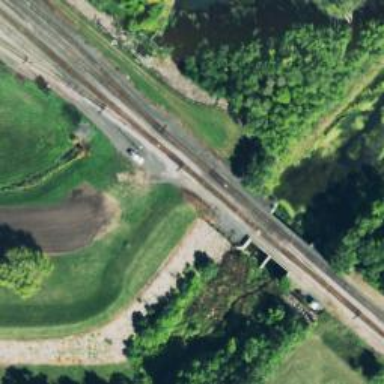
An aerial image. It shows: Railway track.